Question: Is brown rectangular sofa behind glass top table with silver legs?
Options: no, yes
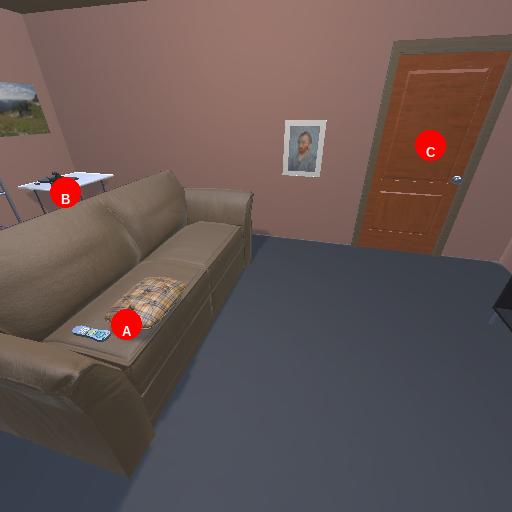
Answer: no